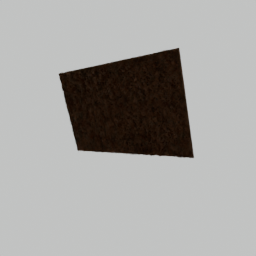
Label: decoration